Question: I have a python function 'F(n,m)', with 'n' and 'm' integers, and I wish to display graphically into a table its values.
Something like this:

I must do it (into some gui), because I need to print from 1 to large values of N and M (sometimes ~1000), and in console it is impossible to read.
In plus, for some combinations of n and m I need to change the color, in order to see more clear the values for these cases.
I wish to ask how can I do it in python as convenient as possible.
NB: This table was randomly found on google images. Its content has nothing to do with what I need. I need to print F(n,m) integers , nothing to do with sin, cos, etc. Only natural numbers, etc. Only the graphical table is relevant of this image.
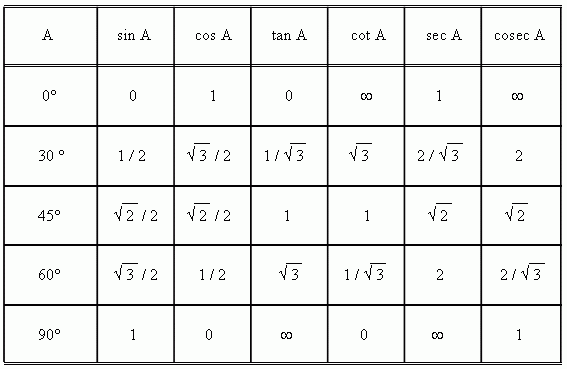
Answer: Using PyQt4:
'''
import sys
from PyQt4 import QtCore, QtGui
def F(n, m):
return n + m
class MainWindow(QtGui.QWidget):
# http://stackoverflow.com/a/<PHONE>/190597 (reclosedev)
def __init__(self, parent=None):
self.rows = range(50)
self.cols = range(100)
super(MainWindow, self).__init__(parent)
self.table_widget = QtGui.QTableWidget()
layout = QtGui.QVBoxLayout()
layout.addWidget(self.table_widget)
self.setLayout(layout)
self.populate()
def populate(self):
self.table_widget.setRowCount(len(self.rows))
self.table_widget.setColumnCount(len(self.cols))
self.table_widget.setHorizontalHeaderLabels(map(str, self.cols))
for i, n in enumerate(self.rows):
for j, m in enumerate(self.cols):
value = QtGui.QTableWidgetItem(str(F(n, m)))
self.table_widget.setItem(i, j, value)
self.table_widget.item(5,2).setBackgroundColor(QtGui.QColor(0,255,255))
self.table_widget.item(5,2).setTextColor(QtGui.QColor("red"))
if __name__ == "__main__":
app = QtGui.QApplication(sys.argv)
wnd = MainWindow()
wnd.resize(640, 480)
wnd.show()
sys.exit(app.exec_())
'''